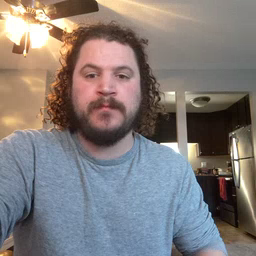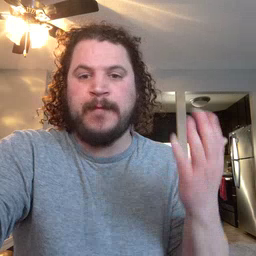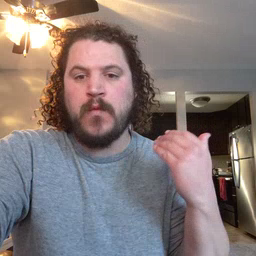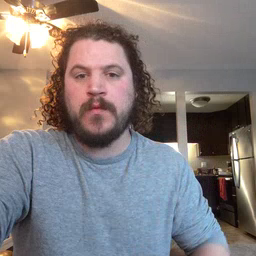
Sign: before